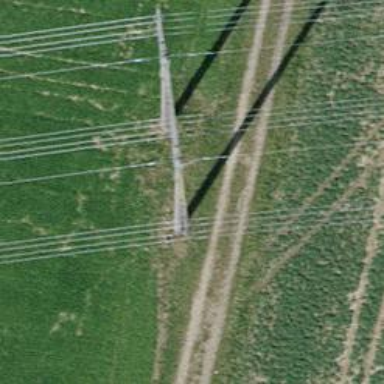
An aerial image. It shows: Power tower.